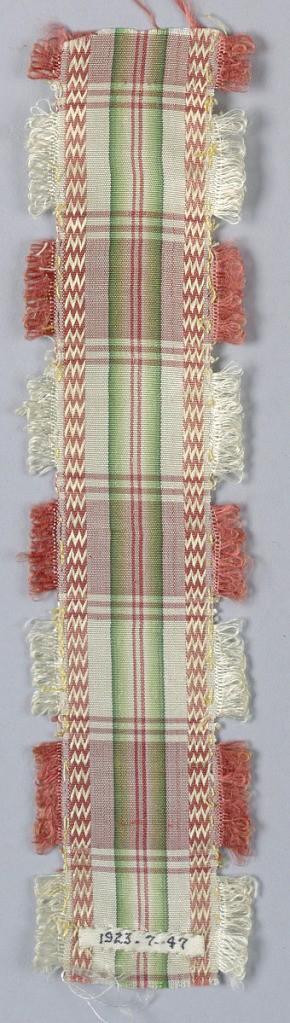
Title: Ribbon
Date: early 19th century
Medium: silk Technique: plain weave
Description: Rose, white, green and ivory plaid taffeta ribbon with rose and white loops along edges.